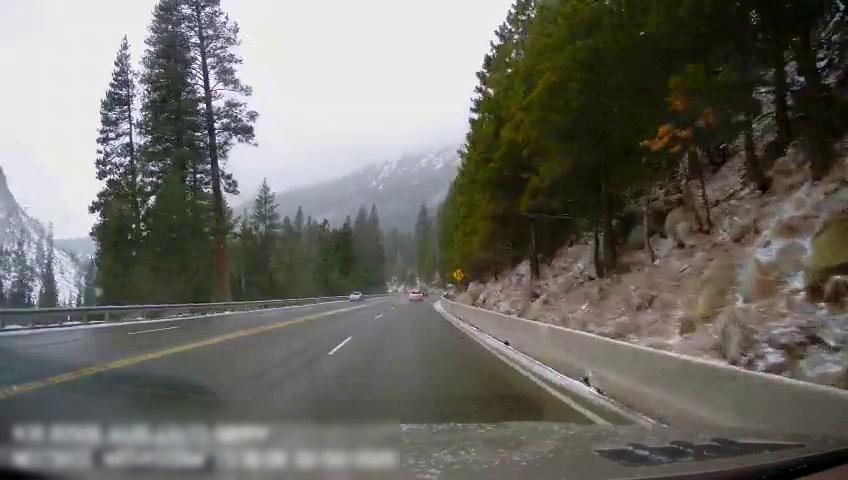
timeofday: Day
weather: Snowy
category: Drivable Space
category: Vehicles | Car
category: Vehicles | SUV
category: Lanes | Current Lane
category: Lanes | Opposite Lane
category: Lanes | Opposite Lane
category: Lanes | Current Lane
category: Lanes | Current Lane
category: Traffic | Signs